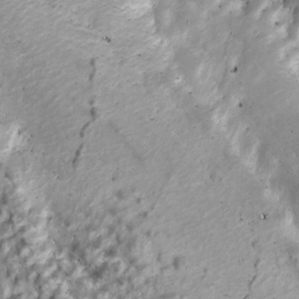
Label: non_frost